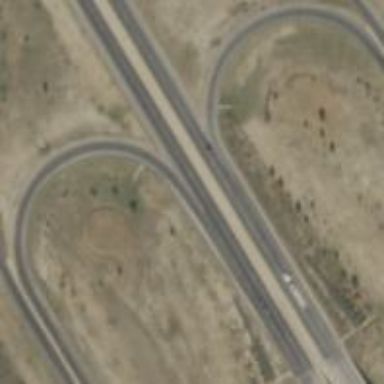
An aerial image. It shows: Motorway.